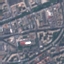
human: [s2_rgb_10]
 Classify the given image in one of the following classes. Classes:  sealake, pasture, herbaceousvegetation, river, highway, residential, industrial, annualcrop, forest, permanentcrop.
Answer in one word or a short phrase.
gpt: Residential